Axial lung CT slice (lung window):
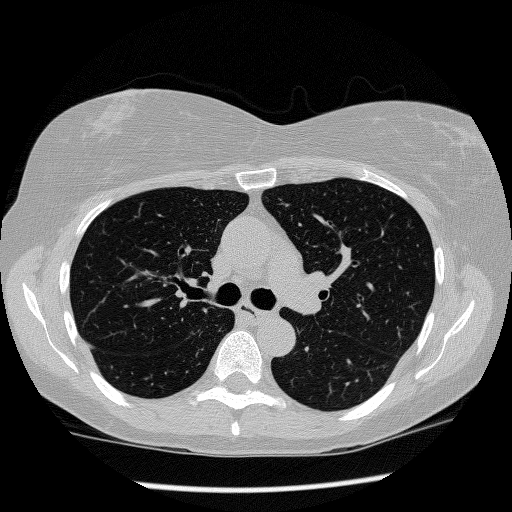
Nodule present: no